Interaction volume radius: 10 \u00c5
Interaction volume height: 10 \u00c5
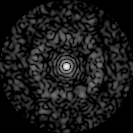
Disorder parameter: 0.8171